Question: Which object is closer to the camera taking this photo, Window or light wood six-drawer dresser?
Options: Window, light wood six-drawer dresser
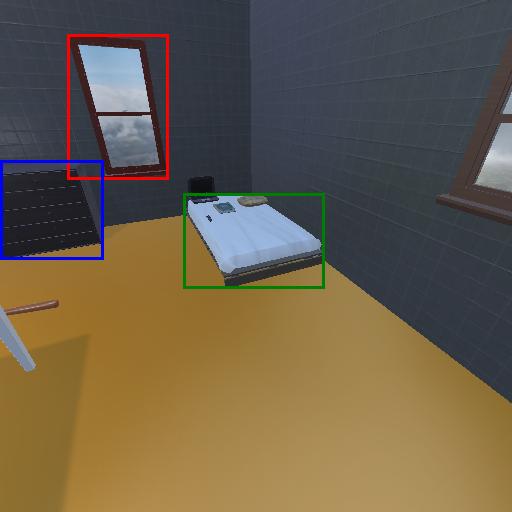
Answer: Window